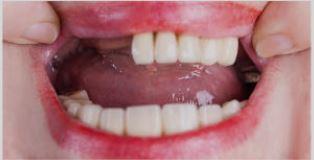
Condition: hypodontia